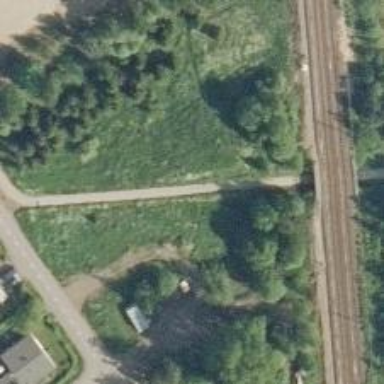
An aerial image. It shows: Cycle track alongside the road.